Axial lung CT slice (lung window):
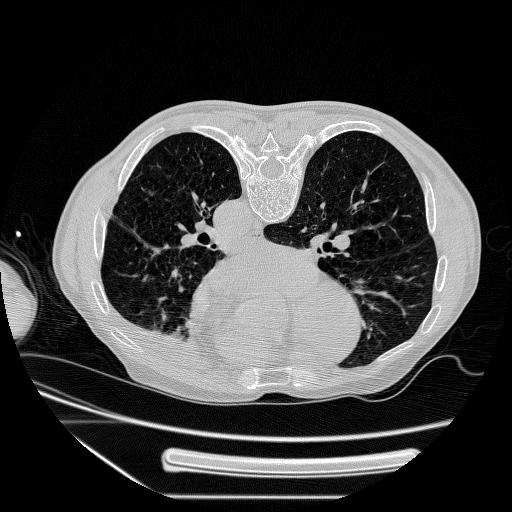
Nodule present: no